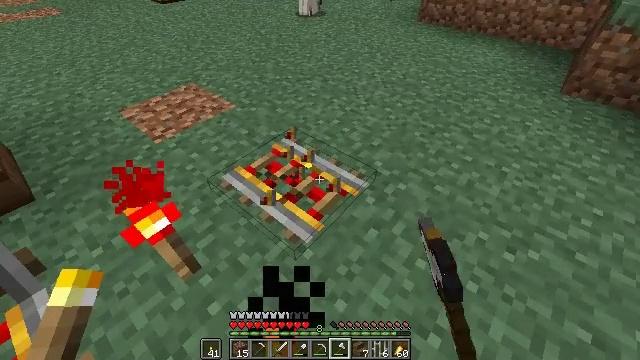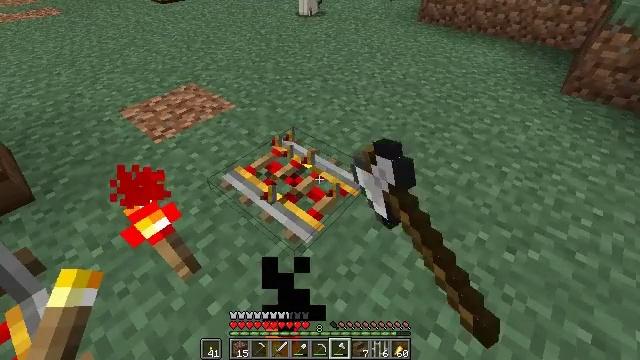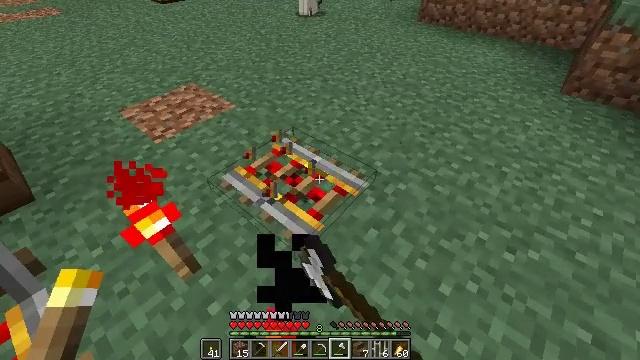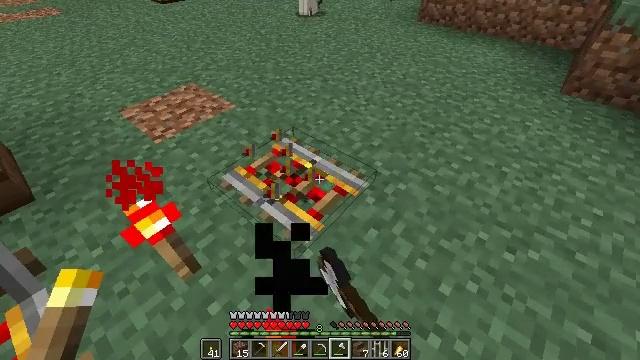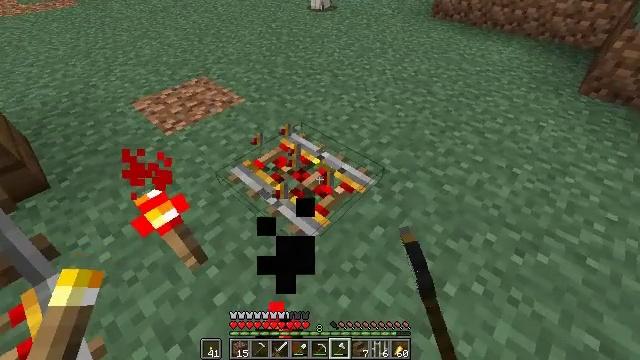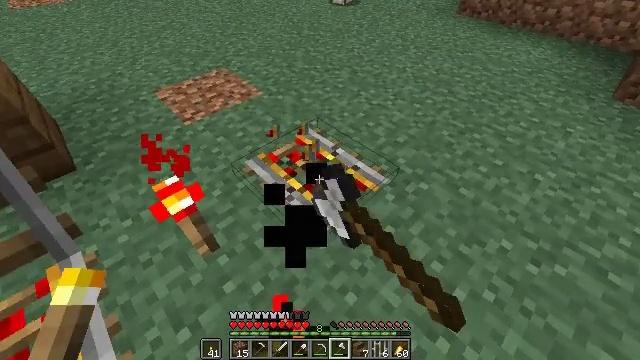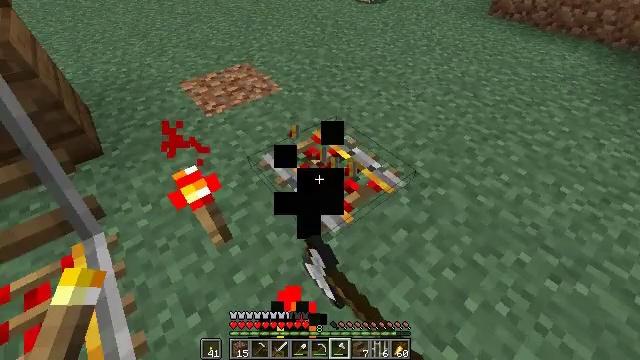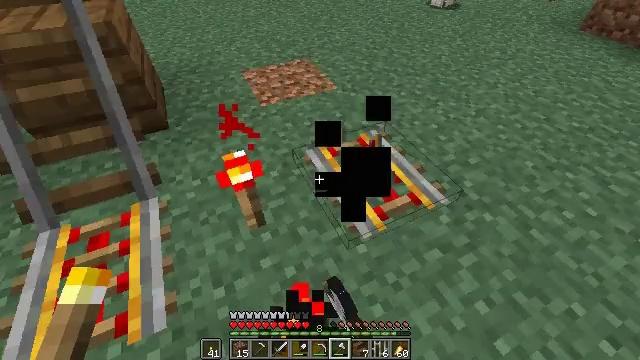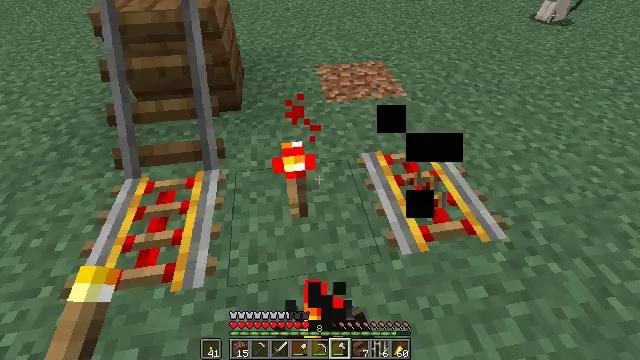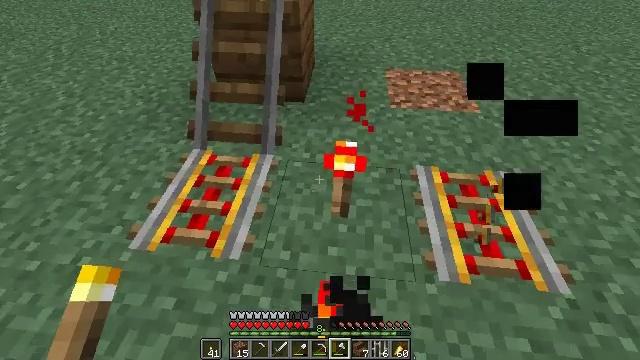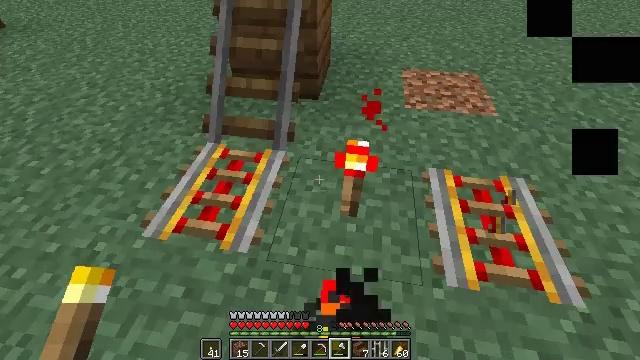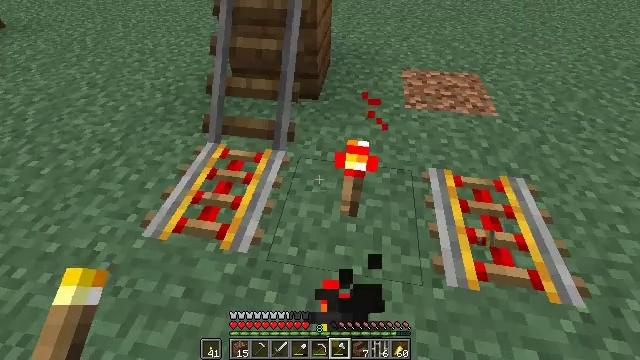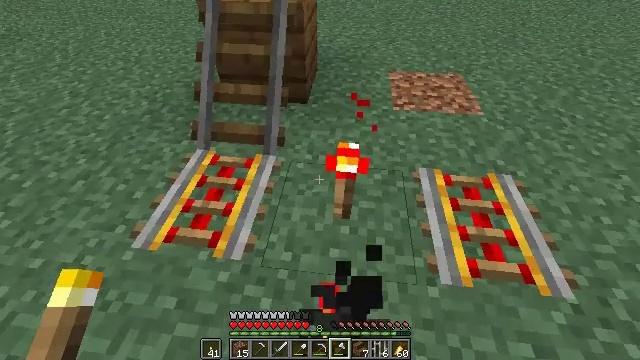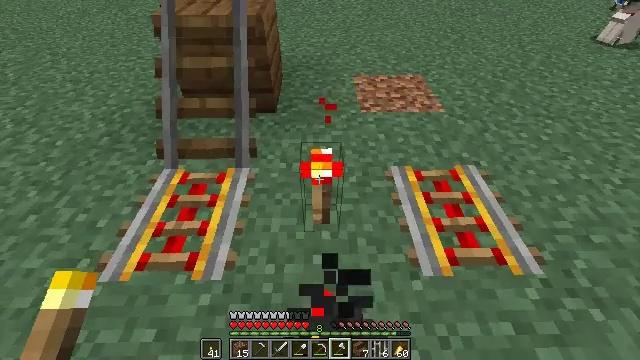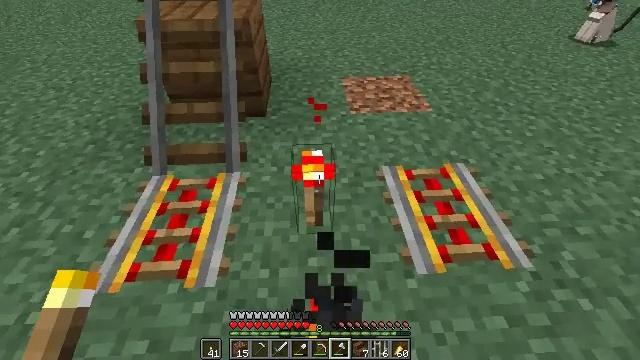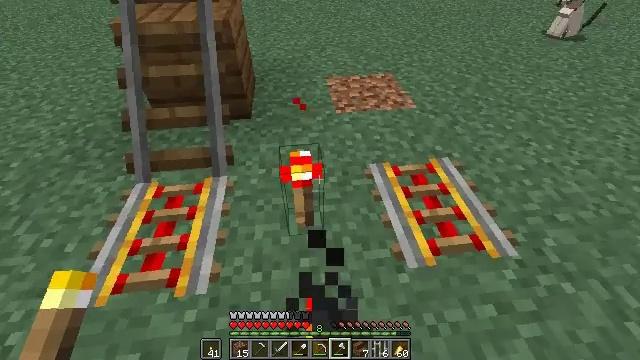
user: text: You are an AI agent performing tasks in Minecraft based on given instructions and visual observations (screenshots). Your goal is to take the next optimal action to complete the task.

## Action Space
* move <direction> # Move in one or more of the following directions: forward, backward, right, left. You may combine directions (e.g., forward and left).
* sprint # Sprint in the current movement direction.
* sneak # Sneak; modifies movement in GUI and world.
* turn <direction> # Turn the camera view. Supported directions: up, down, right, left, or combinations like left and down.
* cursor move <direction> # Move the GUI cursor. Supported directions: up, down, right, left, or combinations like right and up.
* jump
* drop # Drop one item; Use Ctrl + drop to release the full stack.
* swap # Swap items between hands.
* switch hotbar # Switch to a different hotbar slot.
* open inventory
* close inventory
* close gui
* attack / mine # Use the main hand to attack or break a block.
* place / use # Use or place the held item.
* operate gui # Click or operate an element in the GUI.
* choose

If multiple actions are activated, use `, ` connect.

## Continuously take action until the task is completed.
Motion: motion action
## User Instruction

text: Retrieve the powered rail for later use.
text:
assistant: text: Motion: attack / mine
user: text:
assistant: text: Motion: attack / mine
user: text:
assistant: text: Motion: attack / mine
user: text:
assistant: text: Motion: turn left, attack / mine
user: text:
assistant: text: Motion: turn left, attack / mine
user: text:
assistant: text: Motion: turn left, attack / mine
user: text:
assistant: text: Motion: turn left
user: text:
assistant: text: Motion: turn left
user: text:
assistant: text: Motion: turn left
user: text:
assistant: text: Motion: turn left
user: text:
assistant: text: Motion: no_op
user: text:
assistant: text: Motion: turn right
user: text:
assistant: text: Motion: turn right and up
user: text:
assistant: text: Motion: turn right
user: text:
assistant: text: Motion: turn right
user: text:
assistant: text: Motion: turn right and down
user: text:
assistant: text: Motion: turn right
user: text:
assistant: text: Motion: turn right, attack / mine
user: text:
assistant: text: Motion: attack / mine
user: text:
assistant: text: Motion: attack / mine
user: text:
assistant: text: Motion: attack / mine
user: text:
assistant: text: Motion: attack / mine
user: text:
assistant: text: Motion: attack / mine
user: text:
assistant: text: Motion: attack / mine
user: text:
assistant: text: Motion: no_op
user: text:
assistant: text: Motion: no_op
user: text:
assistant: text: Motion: no_op
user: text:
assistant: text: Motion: no_op
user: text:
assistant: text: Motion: no_op
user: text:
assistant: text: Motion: no_op